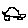
Label: car